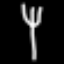
Label: fork